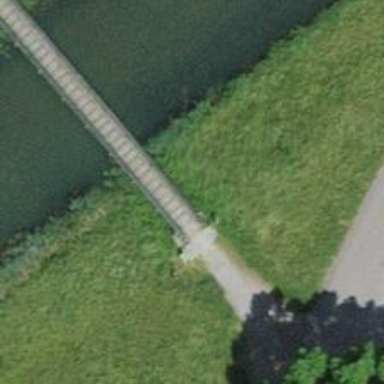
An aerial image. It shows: Unpaved footway.